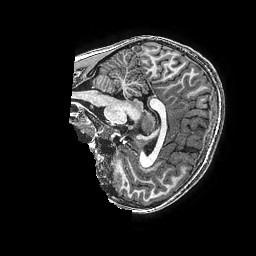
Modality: T1w
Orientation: sagittal
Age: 10
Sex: male
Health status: ill
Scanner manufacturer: ge
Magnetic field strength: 3 T
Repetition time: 0.00766 s
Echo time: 0.003476 s